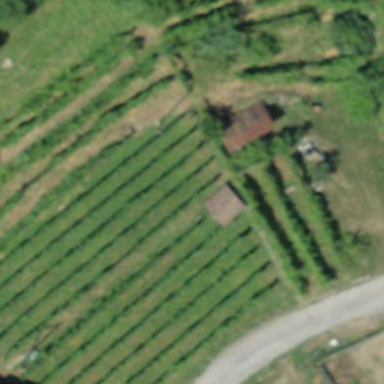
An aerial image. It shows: Vineyard with grape crops.